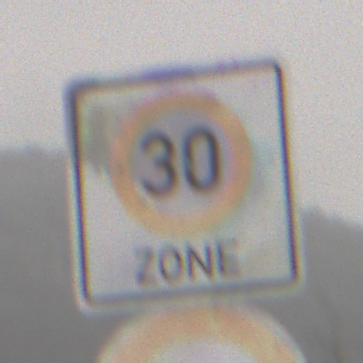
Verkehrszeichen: BeginnZone30
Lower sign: Ueberholverbot
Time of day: Midday
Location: Outdoor (Nature)
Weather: Overcast
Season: Winter
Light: Natural